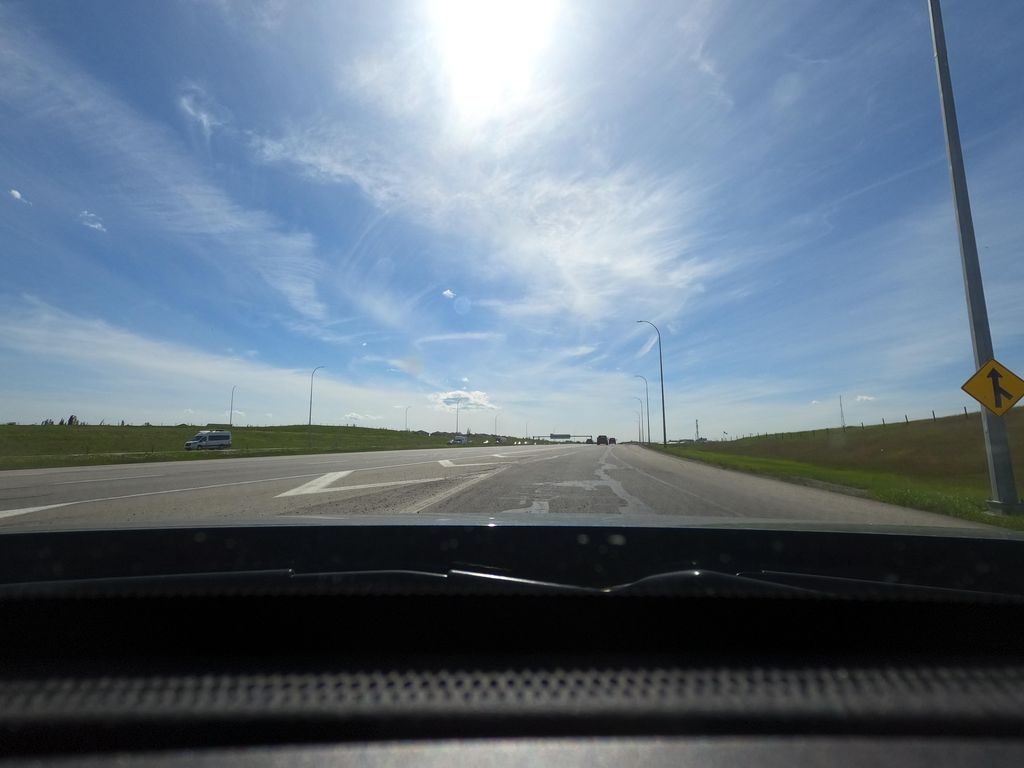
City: calgary